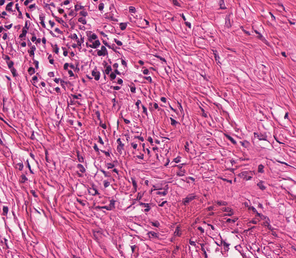
Tumor epithelial tissue: no
Tumor-associated stroma tissue: yes
Normal tissue: no